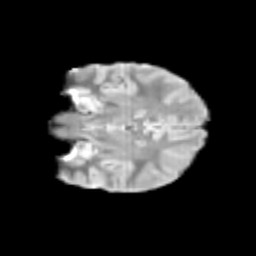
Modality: T2w
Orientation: coronal
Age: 11
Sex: female
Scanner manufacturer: siemens
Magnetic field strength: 3 T
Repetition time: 3.8 s
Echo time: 0.07 s